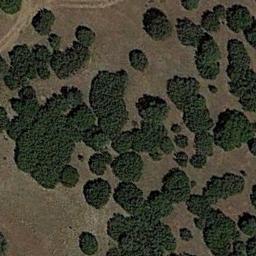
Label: chaparral